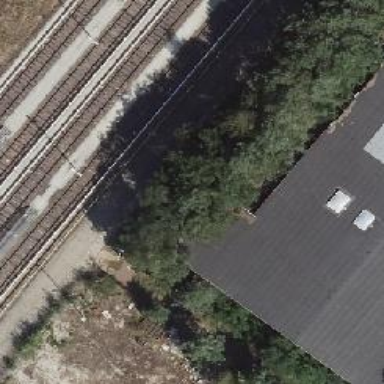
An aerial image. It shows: Yard serving light railway.